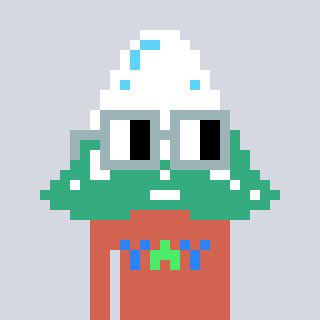
a pixel art character with square dark gray glasses, a snowy mountain-shaped head and a peachy-colored body on a cool background